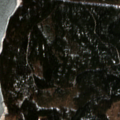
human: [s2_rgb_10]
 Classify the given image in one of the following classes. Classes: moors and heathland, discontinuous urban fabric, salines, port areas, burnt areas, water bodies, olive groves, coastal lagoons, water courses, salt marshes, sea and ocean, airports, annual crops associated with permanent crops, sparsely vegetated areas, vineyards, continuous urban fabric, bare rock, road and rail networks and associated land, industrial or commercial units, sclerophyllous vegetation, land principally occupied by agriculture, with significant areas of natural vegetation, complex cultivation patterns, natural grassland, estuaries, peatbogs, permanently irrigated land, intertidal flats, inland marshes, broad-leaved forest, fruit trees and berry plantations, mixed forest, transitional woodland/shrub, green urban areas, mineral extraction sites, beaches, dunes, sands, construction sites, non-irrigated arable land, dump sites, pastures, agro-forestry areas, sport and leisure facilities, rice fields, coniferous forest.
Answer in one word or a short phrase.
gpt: sport and leisure facilities, non-irrigated arable land, coniferous forest, mixed forest, sea and ocean